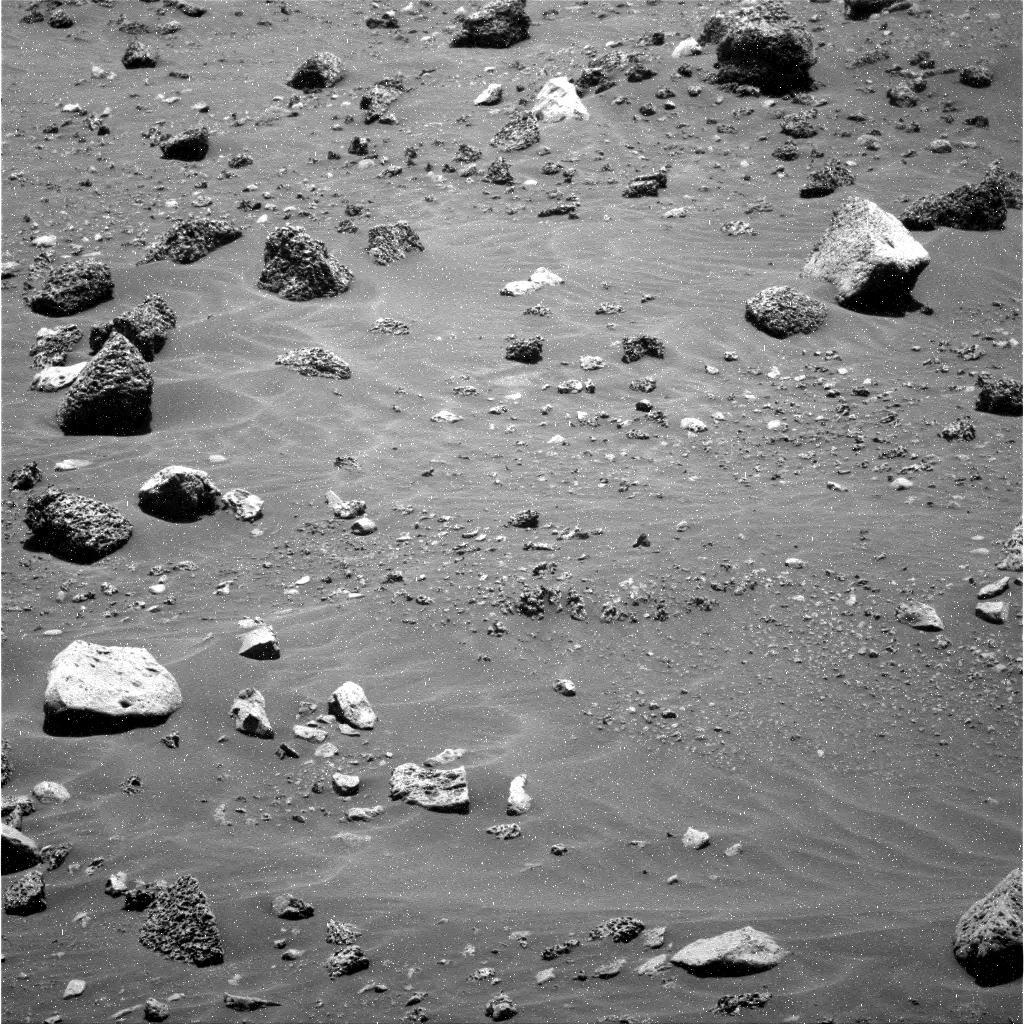
Terrain classes present: Gravel / Sand / Soil, Rock